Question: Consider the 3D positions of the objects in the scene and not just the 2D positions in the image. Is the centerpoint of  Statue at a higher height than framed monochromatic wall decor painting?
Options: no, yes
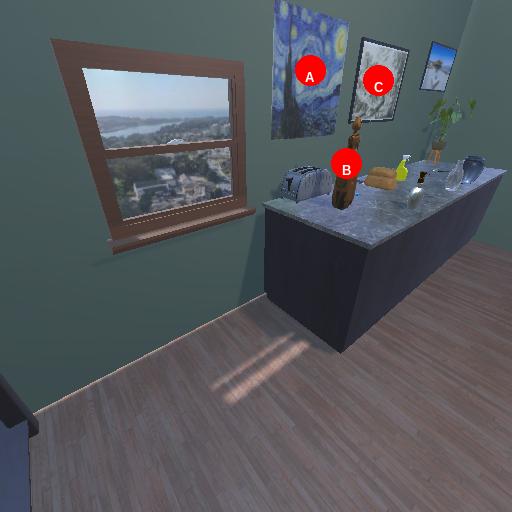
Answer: no